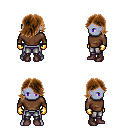
a pixel art fantasy rpg character, male body template, dark elf, purple skin, brown long-sleeve shirt, metal pants, brown swoop hairstyle, gold gloves, maroon shoes, four views (front, back, left, right), 2x2 character sprite sheet, small pixel art, hard edges, no anti-aliasing